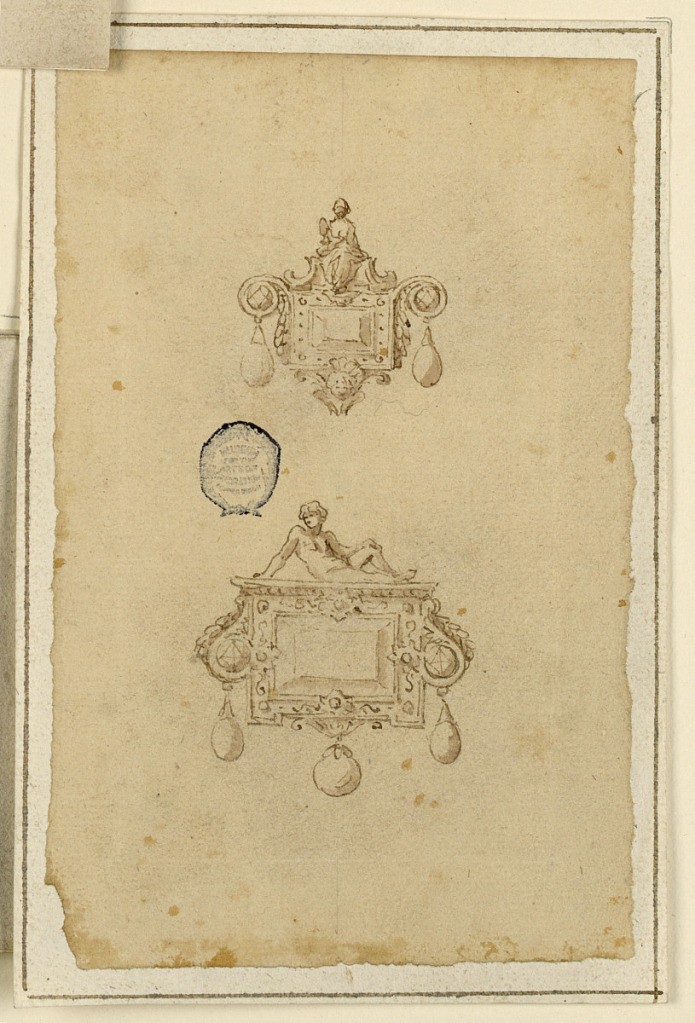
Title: Design for Two Brooches Depicting a Man and Woman
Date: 16th century
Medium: Pen and ink, brush and sepia on paper
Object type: Drawing
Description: Two designs for rectangular brooches with seated figures at top and pendant drop below.